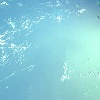
Label: water